Question: I have two 'excel source' on 'one excel file' 1st fetching value 'date' and 2nd fetching value 'price'
now i have tried 'merge' then 'union all' also to get those two values in one 'derived column'
but when i execute my package it is inserting values separately.
like this into two rows one by one but i want to insert these two values in one row only.
for example this is my problem:
'date price 12-12-2001 null'
'date price null 54'
but i want it in one row only like
'date price 12-12-2001 54'

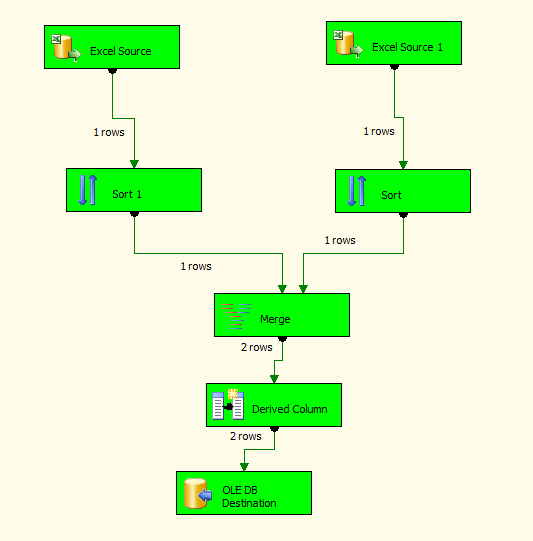
Answer: Create two derived columns with the same value (i.e. call them id1 and id2 and set both to have a value of 1).
Change the sort to sort by the new id columns.
Change the merge component to a merge join and use the newly created ids to link the data based on an inner join

which will give you a single row